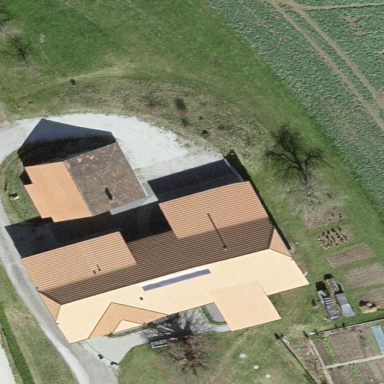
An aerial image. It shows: Farm building.